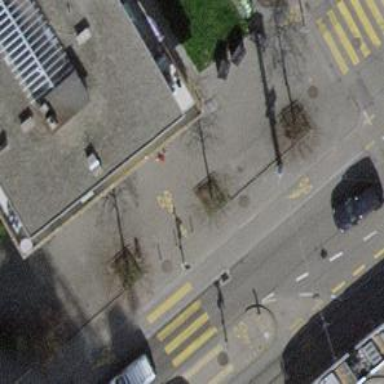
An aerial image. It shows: Road with traffic signals.